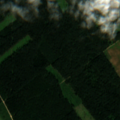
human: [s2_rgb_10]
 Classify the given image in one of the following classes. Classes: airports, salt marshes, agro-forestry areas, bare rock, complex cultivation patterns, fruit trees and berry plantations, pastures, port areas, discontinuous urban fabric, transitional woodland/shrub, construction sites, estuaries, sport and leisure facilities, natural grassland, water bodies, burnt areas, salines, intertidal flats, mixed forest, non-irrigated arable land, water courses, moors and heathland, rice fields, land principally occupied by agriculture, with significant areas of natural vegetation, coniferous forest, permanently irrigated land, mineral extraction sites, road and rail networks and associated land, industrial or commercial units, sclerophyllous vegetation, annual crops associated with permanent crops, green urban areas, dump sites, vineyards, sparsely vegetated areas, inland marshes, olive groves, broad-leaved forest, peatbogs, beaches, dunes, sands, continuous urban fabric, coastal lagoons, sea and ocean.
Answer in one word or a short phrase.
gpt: non-irrigated arable land, coniferous forest, mixed forest, transitional woodland/shrub